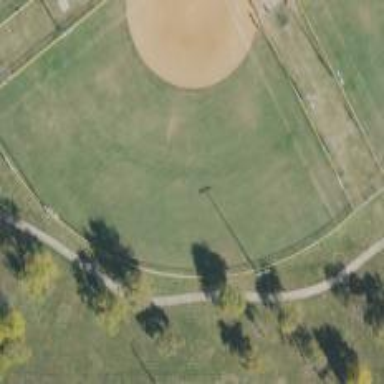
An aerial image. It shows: Baseball pitch for leisure land.